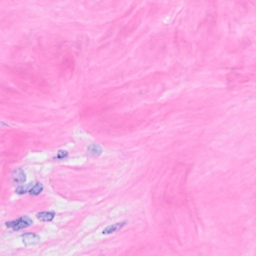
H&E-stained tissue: Breast